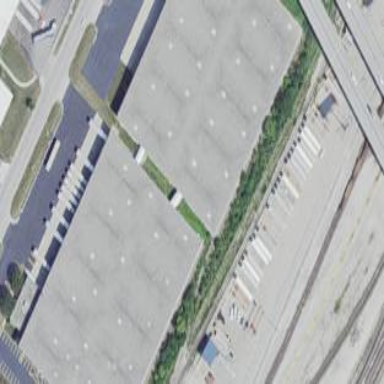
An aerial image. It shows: Warehouse building.